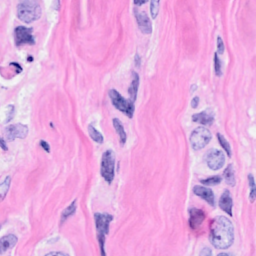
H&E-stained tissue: Breast